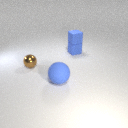
small blue rubber cube to the right of small brown metal sphere